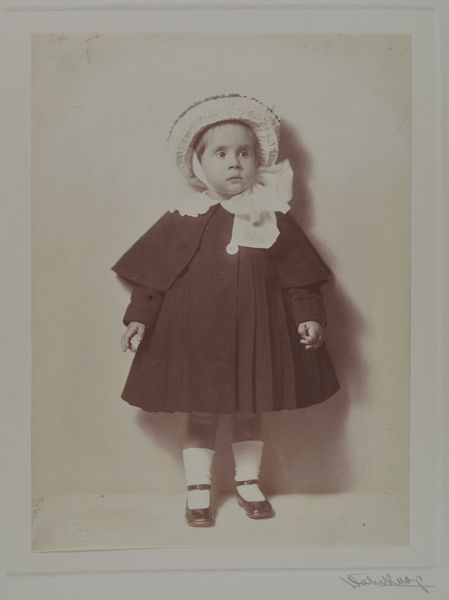
Titel: Renate Scholz
Künstler: Minya Diez-Dührkoop
Standort: Hamburg
Institution: Museum für Kunst und Gewerbe Hamburg
Schlagwörter: silber, bildnis, portrait, foto, fotografie, photographie, photo, lichtbild, silbergelatine, konterfei, albumseite, brom, bildwerke, angewandte und bildende kunst, hessische systematik, porträt, mädchen, silbergelatinepapier, bromsilbergelatinepapier, entwicklungspapier, gelatinepapier, schwarzweißpositivverfahren, silbersalzverfahren, schwarzweißfotografie, porträtfotografie, porträtphotographie